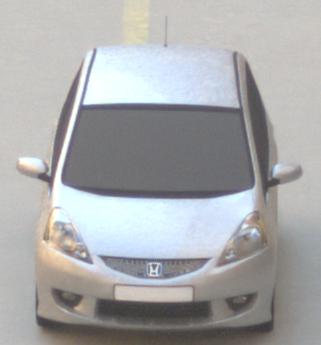
Make: Honda
Model: Jazz 1.2
Detailed model: Jazz (III) (11/08 - 04/11)
Model produced from: 2008/11
Model produced until: 2010/10
Doors: 5
Color: white
Road condition: dry road
Daytime: morning or afternoon
Contrast: low contrast